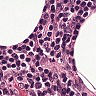
Metastatic tissue present: no